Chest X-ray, AP view. Patient: 39 years old, sex M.
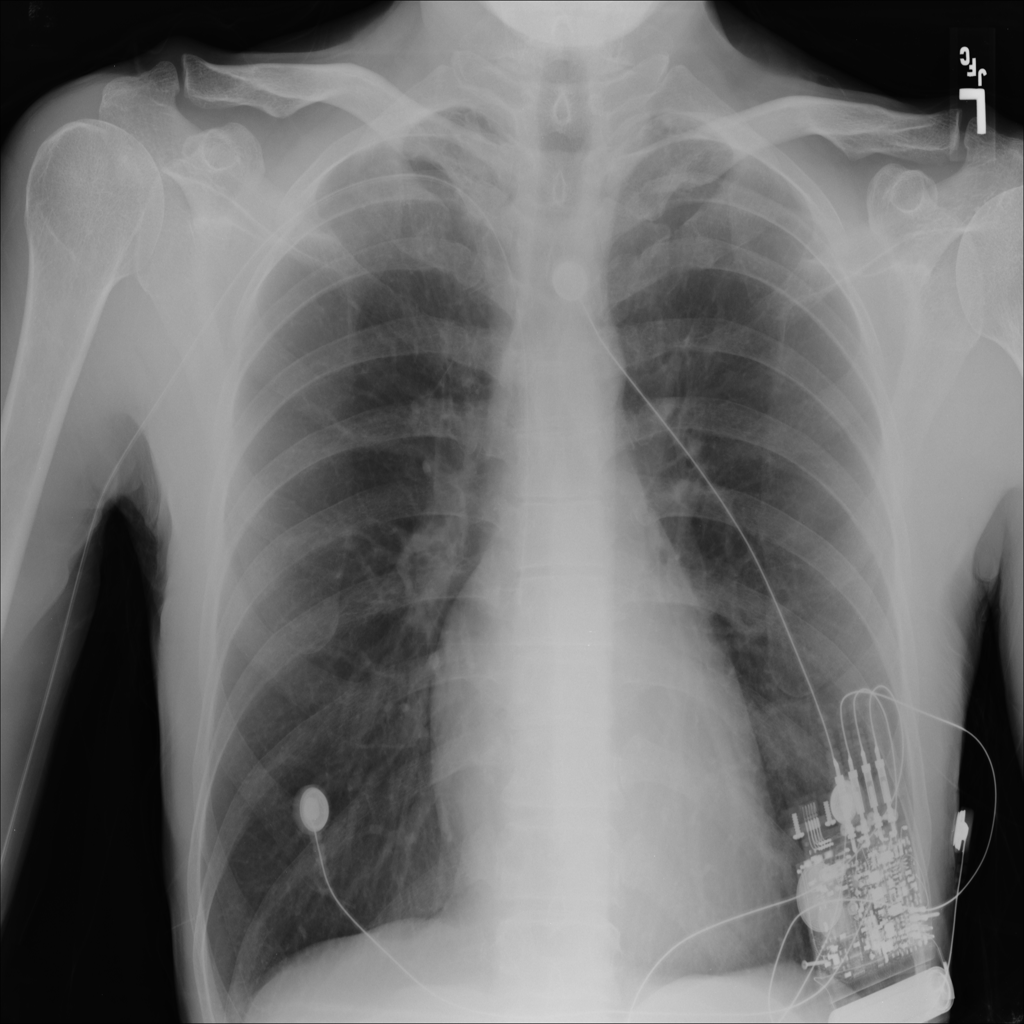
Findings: No Finding